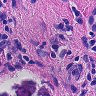
Metastatic tissue present: yes